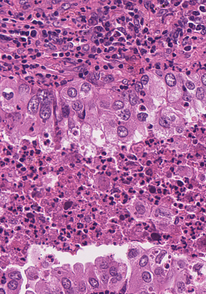
Tumor epithelial tissue: yes
Tumor-associated stroma tissue: yes
Normal tissue: no